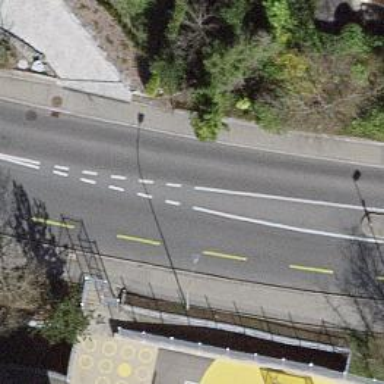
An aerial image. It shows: Secondary road with asphalt surface.